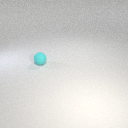
small cyan rubber sphere